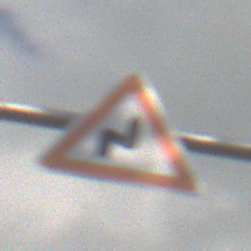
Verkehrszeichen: DoppelkurveRechts
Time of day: Midday
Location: Outdoor (RoadRail)
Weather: PartlyCloudy
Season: NotSpecified
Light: Natural